Question: I have data I am pulling from one table to another table but I have a Primary key on the ID column. how do I pull the rest of the data after a Select distinct to make sure I don't have duplicates in the primary?
'''
INSERT INTO 'goac'.'store'('STORE_ID')
select distinct STORE_ID
from ods_sale_large
'''

where I have gotten the distinct store_id from it and inserted into the table but I need the rest of the data to come with.
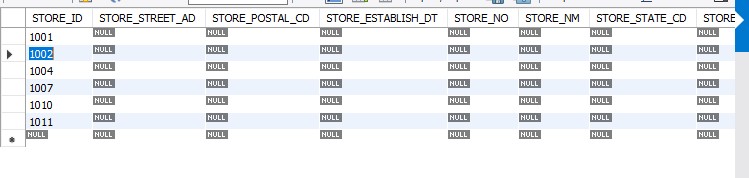
Answer: I guess it is in case of duplicate keys between existing records in the target table and the source query. You can use then 'INSERT .. ON DUPLICATE KEY UPDATE' . If your table 'goac'.'store' has a primary key on 'STORE_ID' and a field 'DUPLICATE_STORE_ID', you can insert only the missing keys from 'ods_sale_large' as new records and store the duplicate keys between 'ods_sale_large' and 'goac'.'store' in the field 'DUPLICATE_STORE_ID' of the existing records :
'''
INSERT INTO 'goac'.'store' ('STORE_ID')
select distinct STORE_ID from ods_sale_large
ON DUPLICATE KEY UPDATE 'DUPLICATE_STORE_ID' = VALUES('STORE_ID');
'''